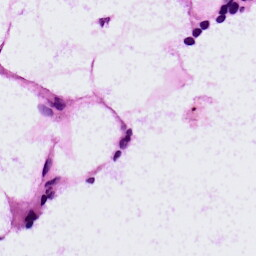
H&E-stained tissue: LymphNode